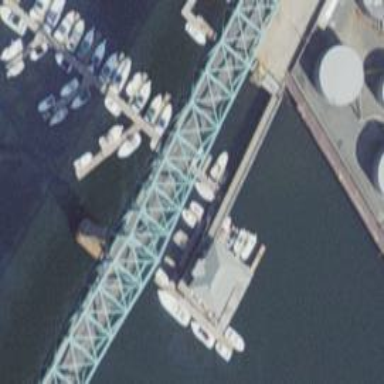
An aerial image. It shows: Man-made pier.